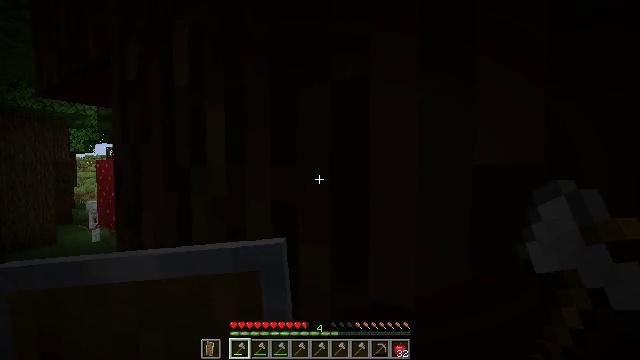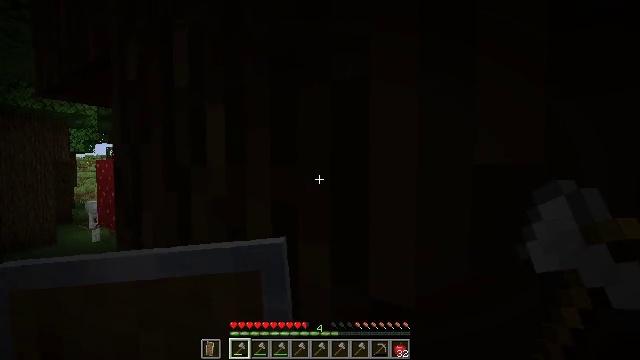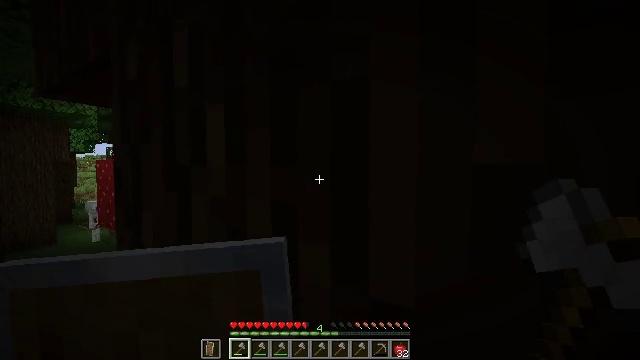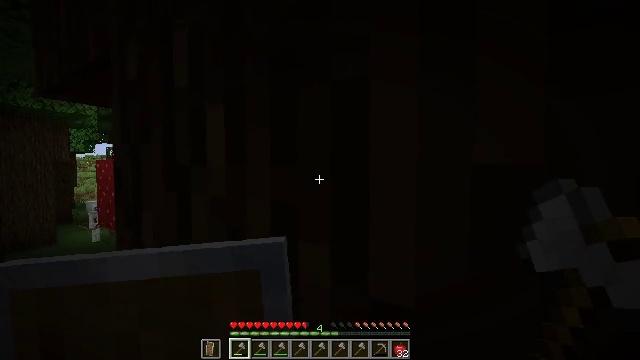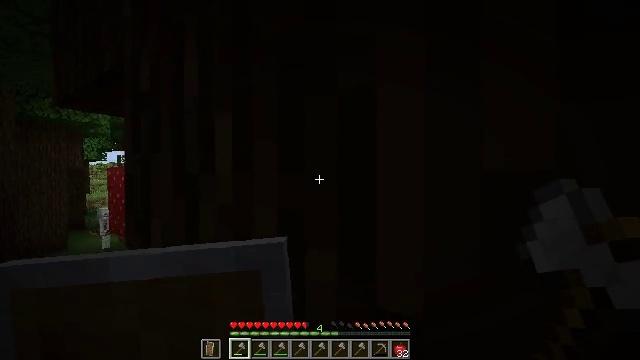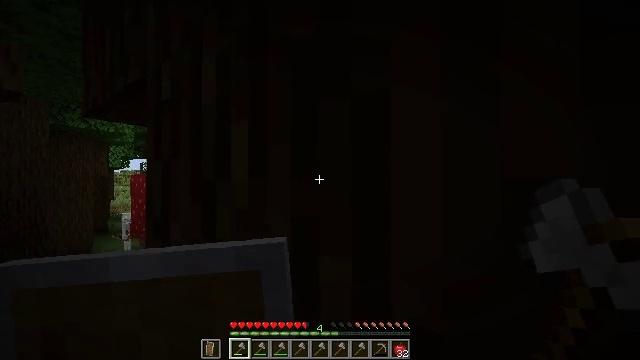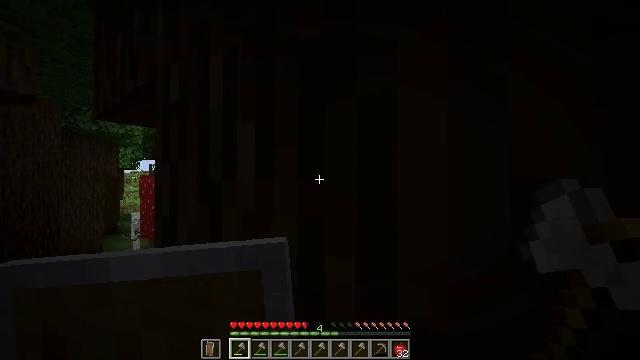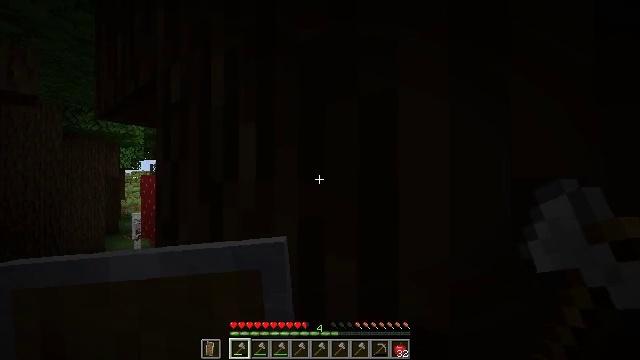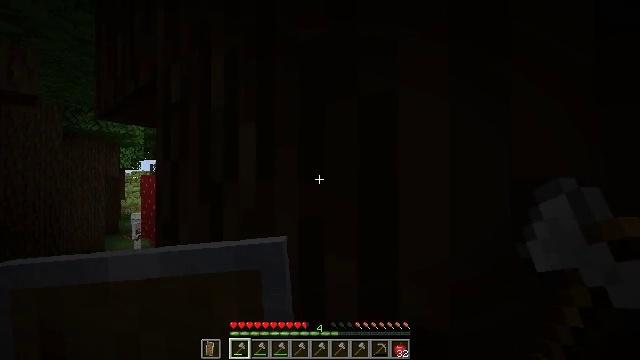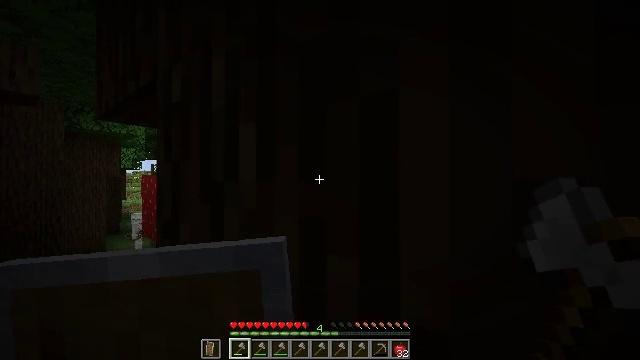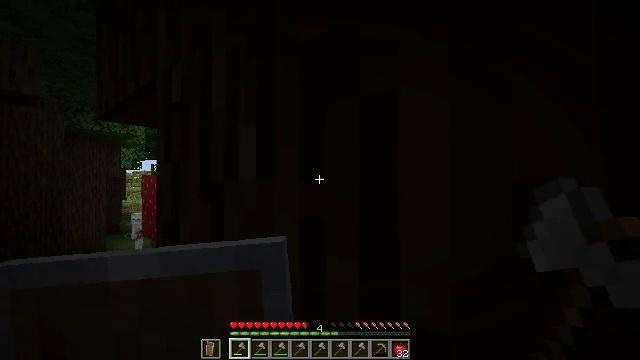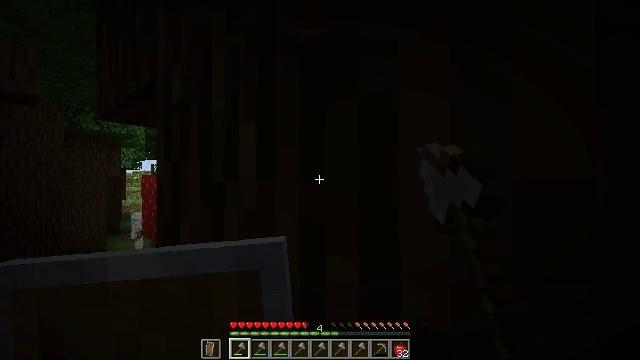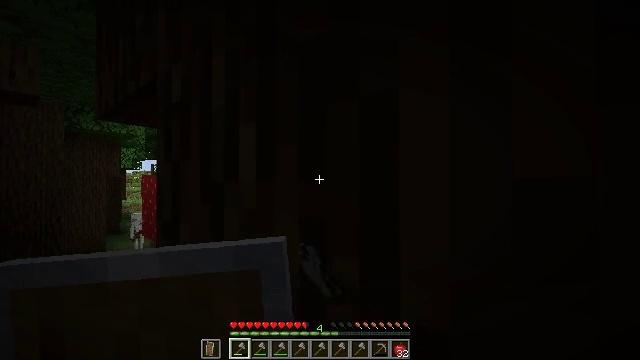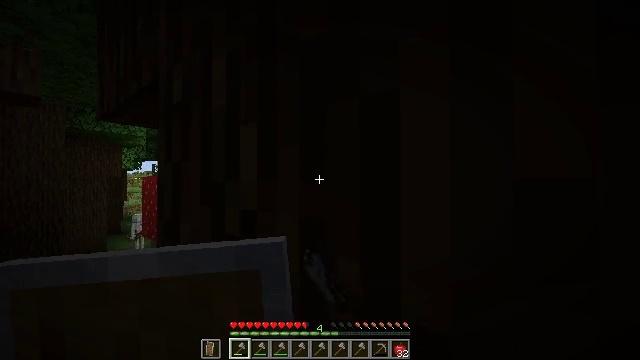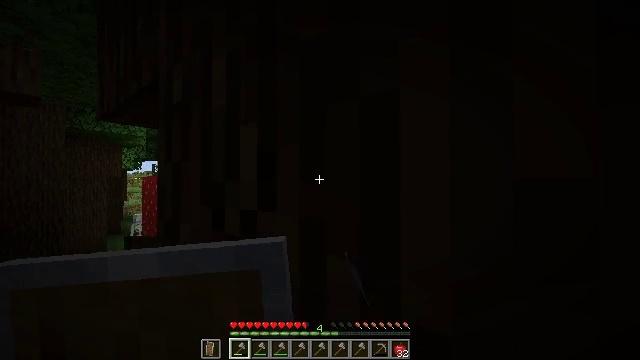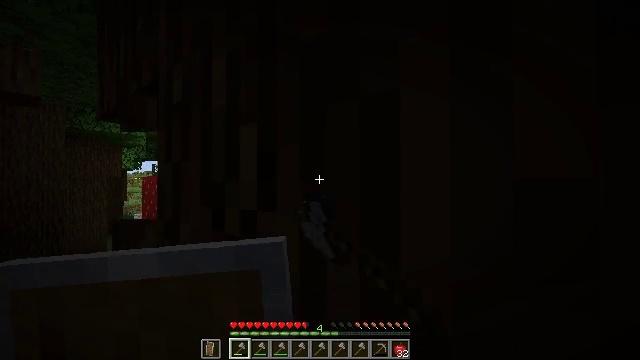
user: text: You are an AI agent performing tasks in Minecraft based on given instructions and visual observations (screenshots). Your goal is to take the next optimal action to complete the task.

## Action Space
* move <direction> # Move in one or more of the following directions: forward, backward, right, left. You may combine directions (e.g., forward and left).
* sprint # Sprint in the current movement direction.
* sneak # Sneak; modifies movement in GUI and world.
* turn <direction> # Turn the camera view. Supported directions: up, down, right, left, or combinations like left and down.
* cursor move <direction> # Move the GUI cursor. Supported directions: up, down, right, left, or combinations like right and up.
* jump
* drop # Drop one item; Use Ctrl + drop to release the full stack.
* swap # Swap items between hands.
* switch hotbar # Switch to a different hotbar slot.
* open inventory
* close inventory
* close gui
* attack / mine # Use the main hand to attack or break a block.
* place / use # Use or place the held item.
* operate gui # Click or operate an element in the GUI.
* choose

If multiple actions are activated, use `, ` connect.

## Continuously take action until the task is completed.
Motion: motion action
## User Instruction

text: Collect dark oak log for building.
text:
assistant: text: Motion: no_op
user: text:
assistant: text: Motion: no_op
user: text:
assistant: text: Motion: no_op
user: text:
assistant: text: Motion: turn left and up
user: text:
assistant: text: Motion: turn left and up
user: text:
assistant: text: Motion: turn left
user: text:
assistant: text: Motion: no_op
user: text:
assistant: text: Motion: no_op
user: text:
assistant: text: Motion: no_op
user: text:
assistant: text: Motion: attack / mine
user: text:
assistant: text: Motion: attack / mine
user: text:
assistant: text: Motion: attack / mine
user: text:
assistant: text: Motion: attack / mine
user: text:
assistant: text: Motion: attack / mine
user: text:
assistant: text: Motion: attack / mine
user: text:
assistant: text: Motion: attack / mine
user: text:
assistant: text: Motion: attack / mine
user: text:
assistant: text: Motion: attack / mine
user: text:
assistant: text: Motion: attack / mine
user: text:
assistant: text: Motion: attack / mine
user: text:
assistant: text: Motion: attack / mine
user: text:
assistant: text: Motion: attack / mine
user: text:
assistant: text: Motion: attack / mine
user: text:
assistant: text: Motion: attack / mine
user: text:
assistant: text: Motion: attack / mine
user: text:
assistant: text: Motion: attack / mine
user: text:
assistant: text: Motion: attack / mine
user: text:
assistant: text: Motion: attack / mine
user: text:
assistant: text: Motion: attack / mine
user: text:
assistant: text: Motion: turn right, attack / mine